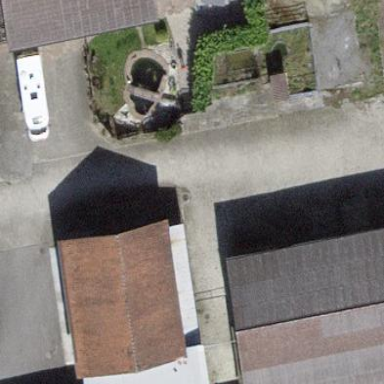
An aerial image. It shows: Manufacturing building.